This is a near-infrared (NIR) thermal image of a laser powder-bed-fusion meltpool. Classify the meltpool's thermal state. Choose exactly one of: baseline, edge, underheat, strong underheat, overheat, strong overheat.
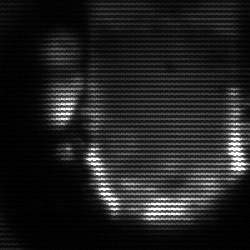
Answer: baseline